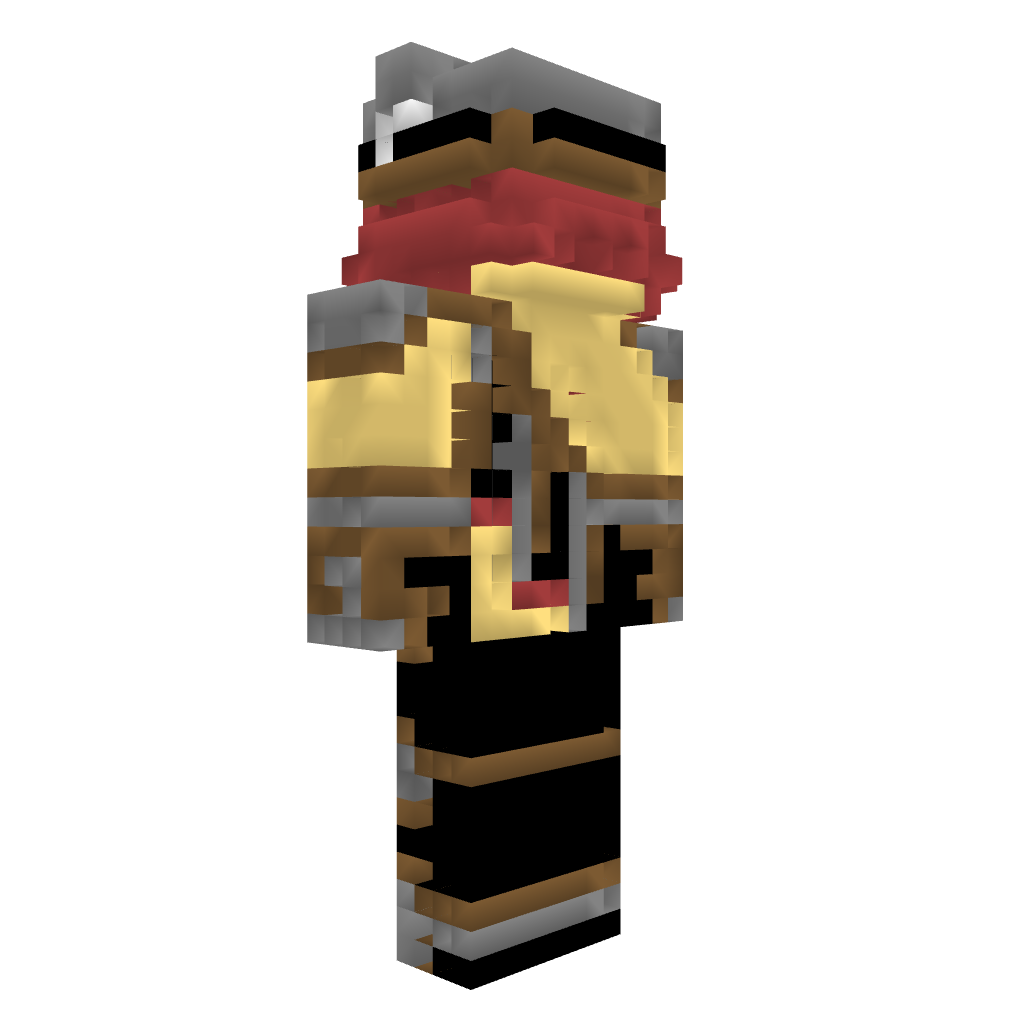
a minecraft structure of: HoneyDew Statue high quality